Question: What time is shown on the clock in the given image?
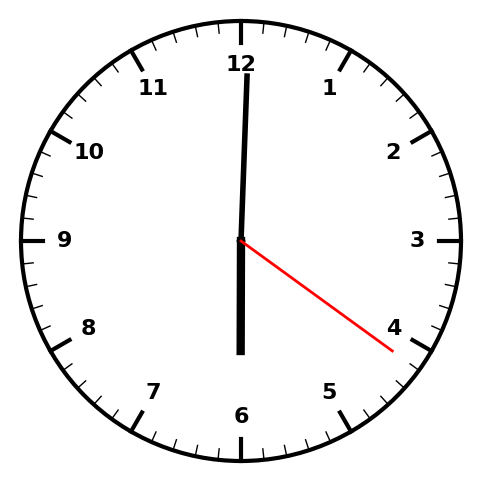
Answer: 06:00:21